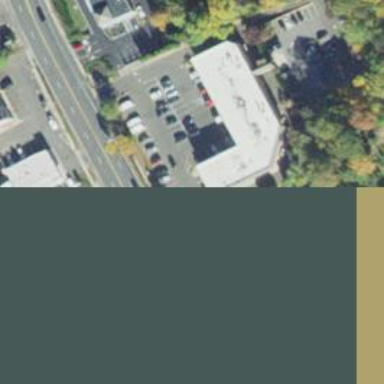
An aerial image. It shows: Convenience shop.